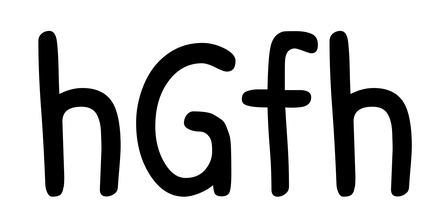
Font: PatrickHand-Regular